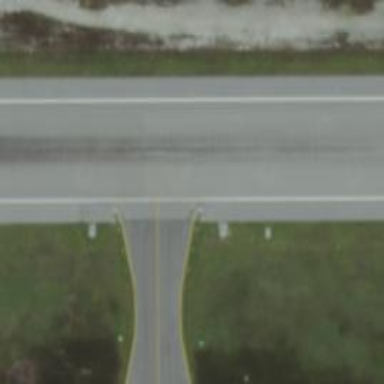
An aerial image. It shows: Image of taxiway at airport.